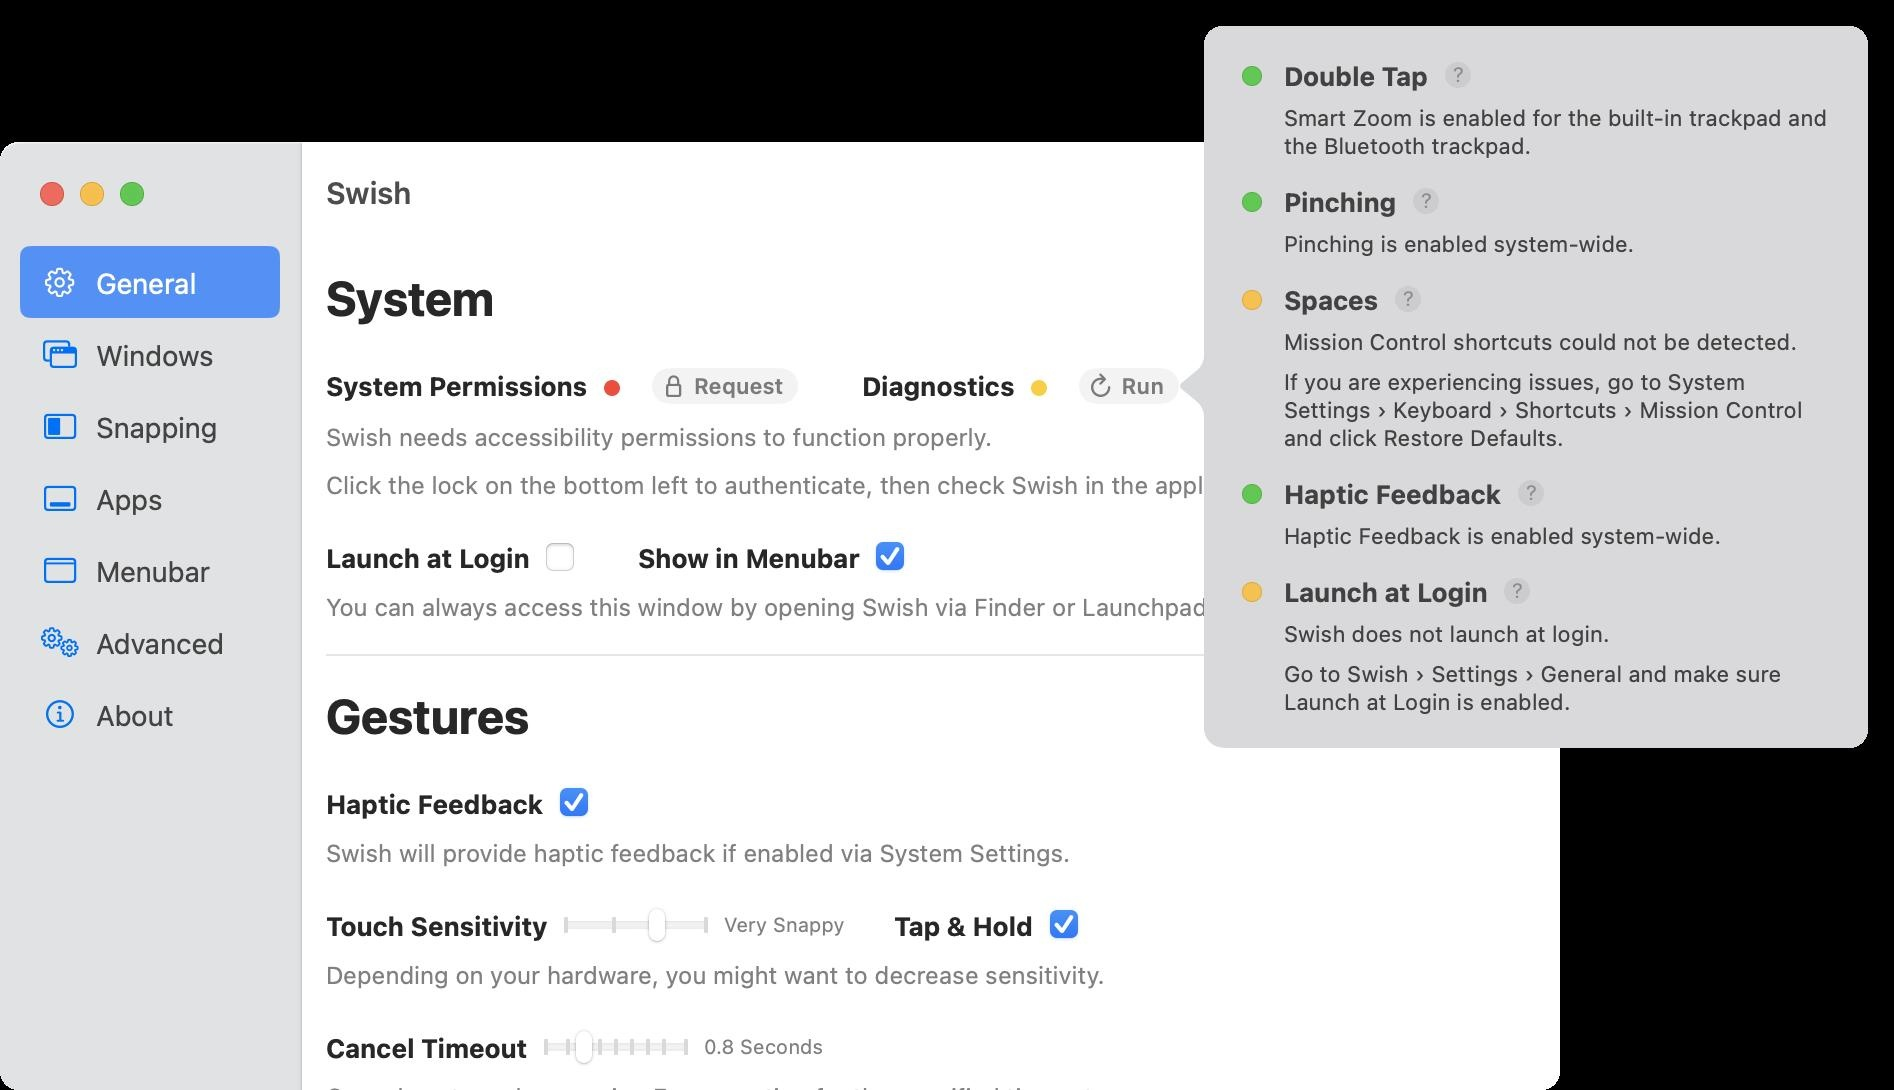
Accessibility tree:
{"name": "Swish", "role": "AXWindow", "description": null, "role_description": "standard window", "value": null, "position": "366.00;242.00", "size": "780;474", "children": [{"name": null, "role": "AXSplitGroup", "description": null, "role_description": "split group", "value": null, "position": "0.00;0.00", "size": "780;474", "children": [{"name": null, "role": "AXScrollArea", "description": null, "role_description": "scroll area", "value": null, "position": "0.00;52.00", "size": "150;422", "children": [{"name": null, "role": "AXTable", "description": null, "role_description": "table", "value": null, "position": "0.00;52.00", "size": "150;422", "children": [{"name": null, "role": "AXRow", "description": null, "role_description": "table row", "value": null, "position": "0.00;52.00", "size": "150;36", "children": [{"name": null, "role": "AXCell", "description": null, "role_description": "cell", "value": null, "position": "16.00;52.00", "size": "118;36", "children": [{"name": null, "role": "AXImage", "description": "General", "role_description": "image", "value": null, "position": "21.50;61.50", "size": "17;17", "children": []}, {"name": null, "role": "AXStaticText", "description": null, "role_description": "text", "value": "General", "position": "46.00;61.00", "size": "90;18", "children": []}]}]}, {"name": null, "role": "AXRow", "description": null, "role_description": "table row", "value": null, "position": "0.00;88.00", "size": "150;36", "children": [{"name": null, "role": "AXCell", "description": null, "role_description": "cell", "value": null, "position": "16.00;88.00", "size": "118;36", "children": [{"name": null, "role": "AXImage", "description": "Windows", "role_description": "image", "value": null, "position": "20.00;98.00", "size": "21;16", "children": []}, {"name": null, "role": "AXStaticText", "description": null, "role_description": "text", "value": "Windows", "position": "46.00;97.00", "size": "90;18", "children": []}]}]}, {"name": null, "role": "AXRow", "description": null, "role_description": "table row", "value": null, "position": "0.00;124.00", "size": "150;36", "children": [{"name": null, "role": "AXCell", "description": null, "role_description": "cell", "value": null, "position": "16.00;124.00", "size": "118;36", "children": [{"name": null, "role": "AXImage", "description": "Snapping", "role_description": "image", "value": null, "position": "20.50;134.50", "size": "20;15", "children": []}, {"name": null, "role": "AXStaticText", "description": null, "role_description": "text", "value": "Snapping", "position": "46.00;133.00", "size": "90;18", "children": []}]}]}, {"name": null, "role": "AXRow", "description": null, "role_description": "table row", "value": null, "position": "0.00;160.00", "size": "150;36", "children": [{"name": null, "role": "AXCell", "description": null, "role_description": "cell", "value": null, "position": "16.00;160.00", "size": "118;36", "children": [{"name": null, "role": "AXImage", "description": "Apps", "role_description": "image", "value": null, "position": "20.50;170.50", "size": "20;15", "children": []}, {"name": null, "role": "AXStaticText", "description": null, "role_description": "text", "value": "Apps", "position": "46.00;169.00", "size": "90;18", "children": []}]}]}, {"name": null, "role": "AXRow", "description": null, "role_description": "table row", "value": null, "position": "0.00;196.00", "size": "150;36", "children": [{"name": null, "role": "AXCell", "description": null, "role_description": "cell", "value": null, "position": "16.00;196.00", "size": "118;36", "children": [{"name": null, "role": "AXImage", "description": "Menubar", "role_description": "image", "value": null, "position": "20.50;206.50", "size": "20;15", "children": []}, {"name": null, "role": "AXStaticText", "description": null, "role_description": "text", "value": "Menubar", "position": "46.00;205.00", "size": "90;18", "children": []}]}]}, {"name": null, "role": "AXRow", "description": null, "role_description": "table row", "value": null, "position": "0.00;232.00", "size": "150;36", "children": [{"name": null, "role": "AXCell", "description": null, "role_description": "cell", "value": null, "position": "16.00;232.00", "size": "118;36", "children": [{"name": null, "role": "AXImage", "description": "Advanced", "role_description": "image", "value": null, "position": "19.50;241.50", "size": "21;17", "children": []}, {"name": null, "role": "AXStaticText", "description": null, "role_description": "text", "value": "Advanced", "position": "46.00;241.00", "size": "90;18", "children": []}]}]}, {"name": null, "role": "AXRow", "description": null, "role_description": "table row", "value": null, "position": "0.00;268.00", "size": "150;36", "children": [{"name": null, "role": "AXCell", "description": null, "role_description": "cell", "value": null, "position": "16.00;268.00", "size": "118;36", "children": [{"name": null, "role": "AXImage", "description": "About", "role_description": "image", "value": null, "position": "22.00;278.00", "size": "16;16", "children": []}, {"name": null, "role": "AXStaticText", "description": null, "role_description": "text", "value": "About", "position": "46.00;277.00", "size": "90;18", "children": []}]}]}, {"name": null, "role": "AXColumn", "description": null, "role_description": "column", "value": null, "position": "10.00;52.00", "size": "130;422", "children": []}]}]}, {"name": null, "role": "AXSplitter", "description": null, "role_description": "splitter", "value": 150.0, "position": "150.00;52.00", "size": "1;422", "children": []}, {"name": null, "role": "AXScrollArea", "description": null, "role_description": "scroll area", "value": null, "position": "151.00;52.00", "size": "629;422", "children": [{"name": null, "role": "AXStaticText", "description": null, "role_description": "text", "value": "System", "position": "161.00;64.00", "size": "89;29", "children": []}, {"name": null, "role": "AXStaticText", "description": null, "role_description": "text", "value": "System Permissions", "position": "161.00;113.00", "size": "135;17", "children": []}, {"name": null, "role": "AXImage", "description": "PrefsAlert", "role_description": "image", "value": null, "position": "302.00;116.00", "size": "8;14", "children": []}, {"name": "Request", "role": "AXButton", "description": "lock", "role_description": "button", "value": null, "position": "326.00;113.00", "size": "73;18", "children": []}, {"name": null, "role": "AXStaticText", "description": null, "role_description": "text", "value": "Diagnostics", "position": "429.00;113.00", "size": "80;17", "children": []}, {"name": null, "role": "AXImage", "description": "PrefsAlert", "role_description": "image", "value": null, "position": "515.50;116.00", "size": "8;14", "children": []}, {"name": "Run", "role": "AXButton", "description": "refresh", "role_description": "button", "value": null, "position": "539.50;113.00", "size": "50;18", "children": [{"name": null, "role": "AXPopover", "description": "", "role_description": "popover", "value": null, "position": "589.00;-71.00", "size": "358;387", "children": [{"name": null, "role": "AXImage", "description": "available", "role_description": "image", "value": null, "position": "618.00;-42.00", "size": "16;18", "children": []}, {"name": null, "role": "AXStaticText", "description": null, "role_description": "text", "value": "Double Tap", "position": "640.00;-42.00", "size": "76;17", "children": []}, {"name": null, "role": "AXButton", "description": "Help", "role_description": "button", "value": null, "position": "721.50;-42.00", "size": "16;17", "children": []}, {"name": null, "role": "AXStaticText", "description": null, "role_description": "text", "value": "Smart Zoom is enabled for the built-in trackpad and the Bluetooth trackpad.", "position": "640.00;-19.00", "size": "280;28", "children": []}, {"name": null, "role": "AXImage", "description": "available", "role_description": "image", "value": null, "position": "618.00;21.00", "size": "16;18", "children": []}, {"name": null, "role": "AXStaticText", "description": null, "role_description": "text", "value": "Pinching", "position": "640.00;21.00", "size": "60;17", "children": []}, {"name": null, "role": "AXButton", "description": "Help", "role_description": "button", "value": null, "position": "705.50;21.00", "size": "16;17", "children": []}, {"name": null, "role": "AXStaticText", "description": null, "role_description": "text", "value": "Pinching is enabled system-wide.", "position": "640.00;44.00", "size": "180;14", "children": []}, {"name": null, "role": "AXImage", "description": "partially available", "role_description": "image", "value": null, "position": "618.00;70.00", "size": "16;18", "children": []}, {"name": null, "role": "AXStaticText", "description": null, "role_description": "text", "value": "Spaces", "position": "640.00;70.00", "size": "52;17", "children": []}, {"name": null, "role": "AXButton", "description": "Help", "role_description": "button", "value": null, "position": "696.50;70.00", "size": "16;17", "children": []}, {"name": null, "role": "AXStaticText", "description": null, "role_description": "text", "value": "Mission Control shortcuts could not be detected.", "position": "640.00;93.00", "size": "261;14", "children": []}, {"name": null, "role": "AXStaticText", "description": null, "role_description": "text", "value": "If you are experiencing issues, go to System Settings › Keyboard › Shortcuts › Mission Control and click Restore Defaults.", "position": "640.00;113.00", "size": "280;42", "children": []}, {"name": null, "role": "AXImage", "description": "available", "role_description": "image", "value": null, "position": "618.00;167.00", "size": "16;18", "children": []}, {"name": null, "role": "AXStaticText", "description": null, "role_description": "text", "value": "Haptic Feedback", "position": "640.00;167.00", "size": "113;17", "children": []}, {"name": null, "role": "AXButton", "description": "Help", "role_description": "button", "value": null, "position": "758.00;167.00", "size": "16;17", "children": []}, {"name": null, "role": "AXStaticText", "description": null, "role_description": "text", "value": "Haptic Feedback is enabled system-wide.", "position": "640.00;190.00", "size": "223;14", "children": []}, {"name": null, "role": "AXImage", "description": "partially available", "role_description": "image", "value": null, "position": "618.00;216.00", "size": "16;18", "children": []}, {"name": null, "role": "AXStaticText", "description": null, "role_description": "text", "value": "Launch at Login", "position": "640.00;216.00", "size": "106;17", "children": []}, {"name": null, "role": "AXButton", "description": "Help", "role_description": "button", "value": null, "position": "751.00;216.00", "size": "16;17", "children": []}, {"name": null, "role": "AXStaticText", "description": null, "role_description": "text", "value": "Swish does not launch at login.", "position": "640.00;239.00", "size": "167;14", "children": []}, {"name": null, "role": "AXStaticText", "description": null, "role_description": "text", "value": "Go to Swish › Settings › General and make sure Launch at Login is enabled.", "position": "640.00;259.00", "size": "280;28", "children": []}]}]}, {"name": null, "role": "AXStaticText", "description": null, "role_description": "text", "value": "Swish needs accessibility permissions to function properly.", "position": "161.00;139.00", "size": "338;16", "children": []}, {"name": null, "role": "AXStaticText", "description": null, "role_description": "text", "value": "Click the lock on the bottom left to authenticate, then check Swish in the application list.", "position": "161.00;163.00", "size": "504;16", "children": []}, {"name": null, "role": "AXStaticText", "description": null, "role_description": "text", "value": "Launch at Login", "position": "161.00;199.00", "size": "106;17", "children": []}, {"name": "", "role": "AXCheckBox", "description": null, "role_description": "checkbox", "value": 0, "position": "271.00;198.50", "size": "18;18", "children": []}, {"name": null, "role": "AXStaticText", "description": null, "role_description": "text", "value": "Show in Menubar", "position": "317.00;199.00", "size": "115;17", "children": []}, {"name": "", "role": "AXCheckBox", "description": null, "role_description": "checkbox", "value": 1, "position": "436.00;198.00", "size": "18;18", "children": []}, {"name": null, "role": "AXStaticText", "description": null, "role_description": "text", "value": "You can always access this window by opening Swish via Finder or Launchpad.", "position": "161.00;224.00", "size": "448;16", "children": []}, {"name": null, "role": "AXStaticText", "description": null, "role_description": "text", "value": "Gestures", "position": "161.00;273.00", "size": "106;29", "children": []}, {"name": null, "role": "AXStaticText", "description": null, "role_description": "text", "value": "Haptic Feedback", "position": "161.00;322.00", "size": "113;17", "children": []}, {"name": "", "role": "AXCheckBox", "description": null, "role_description": "checkbox", "value": 1, "position": "278.00;321.00", "size": "18;18", "children": []}, {"name": null, "role": "AXStaticText", "description": null, "role_description": "text", "value": "Swish will provide haptic feedback if enabled via System Settings.", "position": "161.00;347.00", "size": "376;16", "children": []}, {"name": null, "role": "AXStaticText", "description": null, "role_description": "text", "value": "Touch Sensitivity", "position": "161.00;383.00", "size": "115;17", "children": []}, {"name": null, "role": "AXSlider", "description": null, "role_description": "slider", "value": 3.0, "position": "280.00;381.50", "size": "76;20", "children": [{"name": null, "role": "AXValueIndicator", "description": null, "role_description": "value indicator", "value": 3.0, "position": "322.50;381.50", "size": "12;20", "children": []}]}, {"name": null, "role": "AXStaticText", "description": null, "role_description": "text", "value": "Very Snappy", "position": "360.00;385.00", "size": "65;13", "children": []}, {"name": null, "role": "AXStaticText", "description": null, "role_description": "text", "value": "Tap & Hold", "position": "445.00;383.00", "size": "74;17", "children": []}, {"name": "", "role": "AXCheckBox", "description": null, "role_description": "checkbox", "value": 1, "position": "523.00;382.00", "size": "18;18", "children": []}, {"name": null, "role": "AXStaticText", "description": null, "role_description": "text", "value": "Depending on your hardware, you might want to decrease sensitivity.", "position": "161.00;408.00", "size": "394;16", "children": []}, {"name": null, "role": "AXStaticText", "description": null, "role_description": "text", "value": "Cancel Timeout", "position": "161.00;444.00", "size": "105;17", "children": []}, {"name": null, "role": "AXSlider", "description": null, "role_description": "slider", "value": 800.0, "position": "270.00;442.50", "size": "76;20", "children": [{"name": null, "role": "AXValueIndicator", "description": null, "role_description": "value indicator", "value": 800.0, "position": "286.00;442.50", "size": "12;20", "children": []}]}, {"name": null, "role": "AXStaticText", "description": null, "role_description": "text", "value": "0.8 Seconds", "position": "350.00;446.00", "size": "64;13", "children": []}, {"name": null, "role": "AXStaticText", "description": null, "role_description": "text", "value": "Cancel gestures by pressing Esc or resting for the specified timeout.", "position": "161.00;469.00", "size": "392;16", "children": []}, {"name": null, "role": "AXStaticText", "description": null, "role_description": "text", "value": "Tooltips", "position": "161.00;518.00", "size": "92;29", "children": []}, {"name": null, "role": "AXStaticText", "description": null, "role_description": "text", "value": "Show Tooltips", "position": "161.00;567.00", "size": "94;17", "children": []}, {"name": "", "role": "AXCheckBox", "description": null, "role_description": "checkbox", "value": 1, "position": "259.50;566.00", "size": "18;18", "children": []}, {"name": null, "role": "AXStaticText", "description": null, "role_description": "text", "value": "Size", "position": "305.50;567.00", "size": "32;17", "children": []}, {"name": null, "role": "AXSlider", "description": null, "role_description": "slider", "value": 5.0, "position": "341.00;565.50", "size": "76;20", "children": [{"name": null, "role": "AXValueIndicator", "description": null, "role_description": "value indicator", "value": 5.0, "position": "373.00;565.50", "size": "12;20", "children": []}]}, {"name": null, "role": "AXStaticText", "description": null, "role_description": "text", "value": "Hide Cursor", "position": "445.00;567.00", "size": "82;17", "children": []}, {"name": "", "role": "AXCheckBox", "description": null, "role_description": "checkbox", "value": 1, "position": "530.50;566.00", "size": "18;18", "children": []}, {"name": null, "role": "AXStaticText", "description": null, "role_description": "text", "value": "Tooltips will always let you know what's going on.", "position": "161.00;592.00", "size": "282;16", "children": []}, {"name": null, "role": "AXStaticText", "description": null, "role_description": "text", "value": "Show Live Tooltips", "position": "161.00;628.00", "size": "124;17", "children": []}, {"name": "", "role": "AXCheckBox", "description": null, "role_description": "checkbox", "value": 1, "position": "289.00;627.00", "size": "18;18", "children": []}, {"name": null, "role": "AXStaticText", "description": null, "role_description": "text", "value": "Live tooltips provide animated snapping previews.", "position": "161.00;653.00", "size": "286;16", "children": []}, {"name": null, "role": "AXScrollBar", "description": null, "role_description": "scroll bar", "value": 0.0, "position": "151.00;458.00", "size": "629;16", "children": []}, {"name": null, "role": "AXScrollBar", "description": null, "role_description": "scroll bar", "value": 0.0, "position": "764.00;52.00", "size": "16;422", "children": [{"name": null, "role": "AXValueIndicator", "description": null, "role_description": "value indicator", "value": 0.0, "position": "768.00;53.00", "size": "12;292", "children": []}, {"name": null, "role": "AXButton", "description": null, "role_description": "increment arrow button", "value": null, "position": "764.00;52.00", "size": "0;0", "children": []}, {"name": null, "role": "AXButton", "description": null, "role_description": "decrement arrow button", "value": null, "position": "764.00;52.00", "size": "0;0", "children": []}, {"name": null, "role": "AXButton", "description": null, "role_description": "increment page button", "value": null, "position": "768.00;345.50", "size": "12;128", "children": []}, {"name": null, "role": "AXButton", "description": null, "role_description": "decrement page button", "value": null, "position": "768.00;52.00", "size": "12;1", "children": []}]}]}]}, {"name": null, "role": "AXToolbar", "description": null, "role_description": "toolbar", "value": null, "position": "0.00;0.00", "size": "780;52", "children": [{"name": null, "role": "AXButton", "description": "Quit", "role_description": "button", "value": null, "position": "724.00;0.00", "size": "48;52", "children": []}]}, {"name": null, "role": "AXButton", "description": null, "role_description": "close button", "value": null, "position": "19.00;18.00", "size": "14;16", "children": []}, {"name": null, "role": "AXButton", "description": null, "role_description": "full screen button", "value": null, "position": "59.00;18.00", "size": "14;16", "children": [{"name": null, "role": "AXGroup", "description": null, "role_description": "group", "value": null, "position": "59.00;18.00", "size": "14;16", "children": [{"name": null, "role": "AXGroup", "description": null, "role_description": "group", "value": null, "position": "59.00;18.00", "size": "14;16", "children": []}]}]}, {"name": null, "role": "AXButton", "description": null, "role_description": "minimize button", "value": null, "position": "39.00;18.00", "size": "14;16", "children": []}, {"name": null, "role": "AXStaticText", "description": null, "role_description": "text", "value": "Swish", "position": "159.00;0.00", "size": "565;52", "children": []}]}